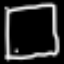
Label: square